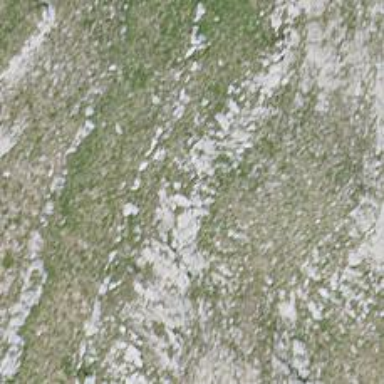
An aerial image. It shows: Natural cliff.